Question: I try to combine my result whereby If "txtApplName" and "LeaveTypeDesc" are same, the total days should add and show after plus the "Totaldays".
Example, in image record number 6 and 7 should combine the result and the "txtApplTotalDays" should be added. I'm stuck here. By the way, I'm using SQL Server 2014.
'''
select txtApplName, type.LeaveTypeDesc, department.DeptName, txtManagerName, final.txtApplTotalDays, final.txtApplLeaveStartDate, final.txtApplLeaveEndDate
from [dbo].[EN_TBL_FINAL_FORM] final
INNER JOIN EN_TBL_MAST_DEPARTMENT department on final.lstApplDepartment = department.DeptID
INNER JOIN EN_TBL_MAST_LEAVETYPE type on final.lstApplLeaveType =type.LeaveTypeID
where final.txtApplLeaveStartDate >= 'GETDATE()-10' and final.txtApplLeaveEndDate <= 'GETDATE()'
'''

'''
Sample Data:
txtApplName LeaveTypeDesc DeptName txtManagerName txtApplTotalDays
Ng Hospitalization Development PH 2.0
Aqila Maternity Leave Human ELE 1.0
Sharah Annual Leave Human ELE 1.0
Sharah Annual Leave Human ELE 1.0
Aqilah Annual Leave Human ELE 1.0
Expected Data:
txtApplName LeaveTypeDesc DeptName txtManagerName txtApplTotalDays
Ng Hospitalization Development PH 2.0
Aqilah Maternity Leave Human ELE 1.0
Sharah Annual Leave Human ELE 2.0
Aqila Annual Leave Human ELE 1.0
'''
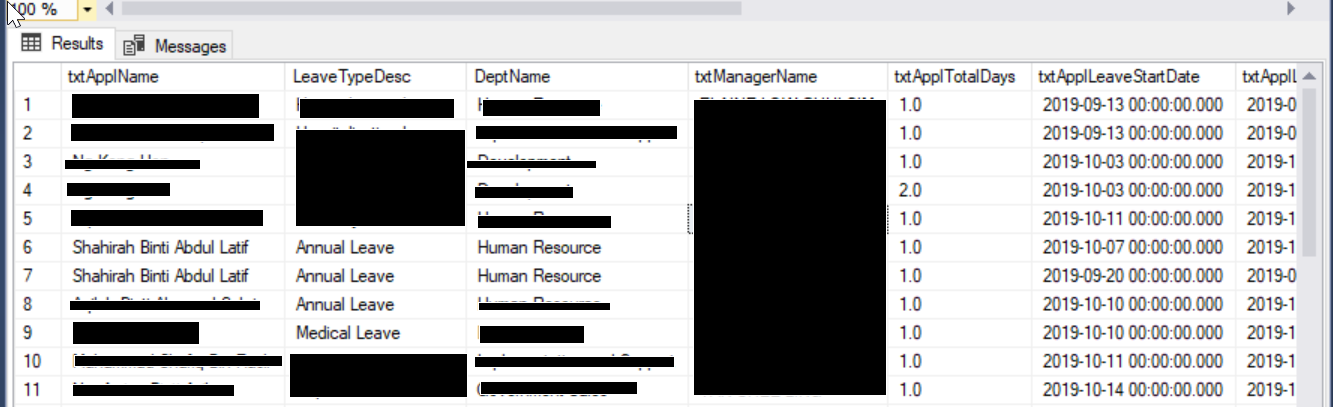
Answer: I guess you are looking for 'GROUP BY'. For the sample data provided you can use the below query to achieve your expected result.
'''
SELECT txtApplName,LeaveTypeDesc, DeptName,txtManagerName,SUM(txtApplTotalDays)
FROM YOUR_TABLE
GROUP BY txtApplName,LeaveTypeDesc, DeptName,txtManagerName
'''